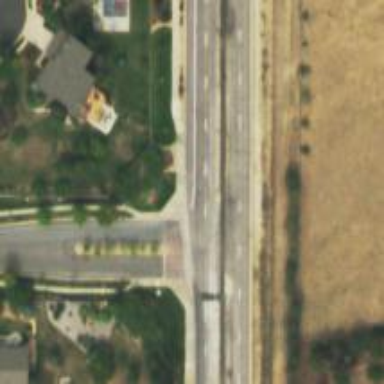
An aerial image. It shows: Marked crossing on the road.